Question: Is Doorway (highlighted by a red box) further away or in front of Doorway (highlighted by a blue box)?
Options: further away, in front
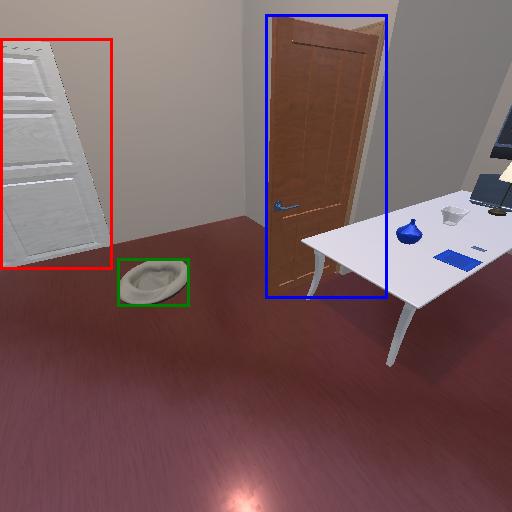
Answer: further away